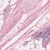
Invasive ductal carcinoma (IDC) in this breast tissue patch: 0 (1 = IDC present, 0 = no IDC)